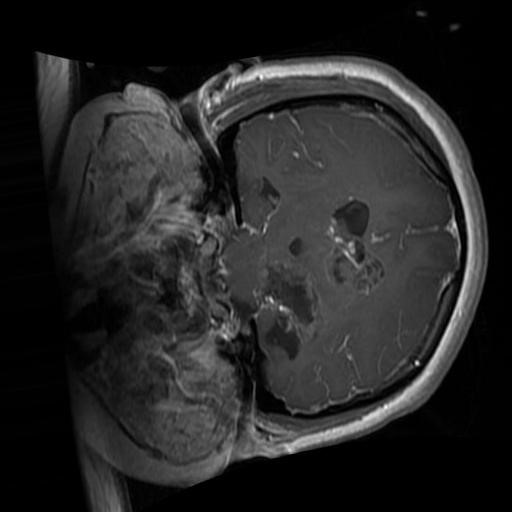
Label: brain_glioma